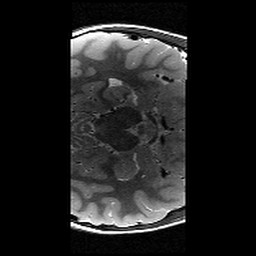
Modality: T2w
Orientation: axial
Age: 9
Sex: female
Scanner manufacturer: siemens
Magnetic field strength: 3 T
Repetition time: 9.23 s
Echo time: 0.067 s